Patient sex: M
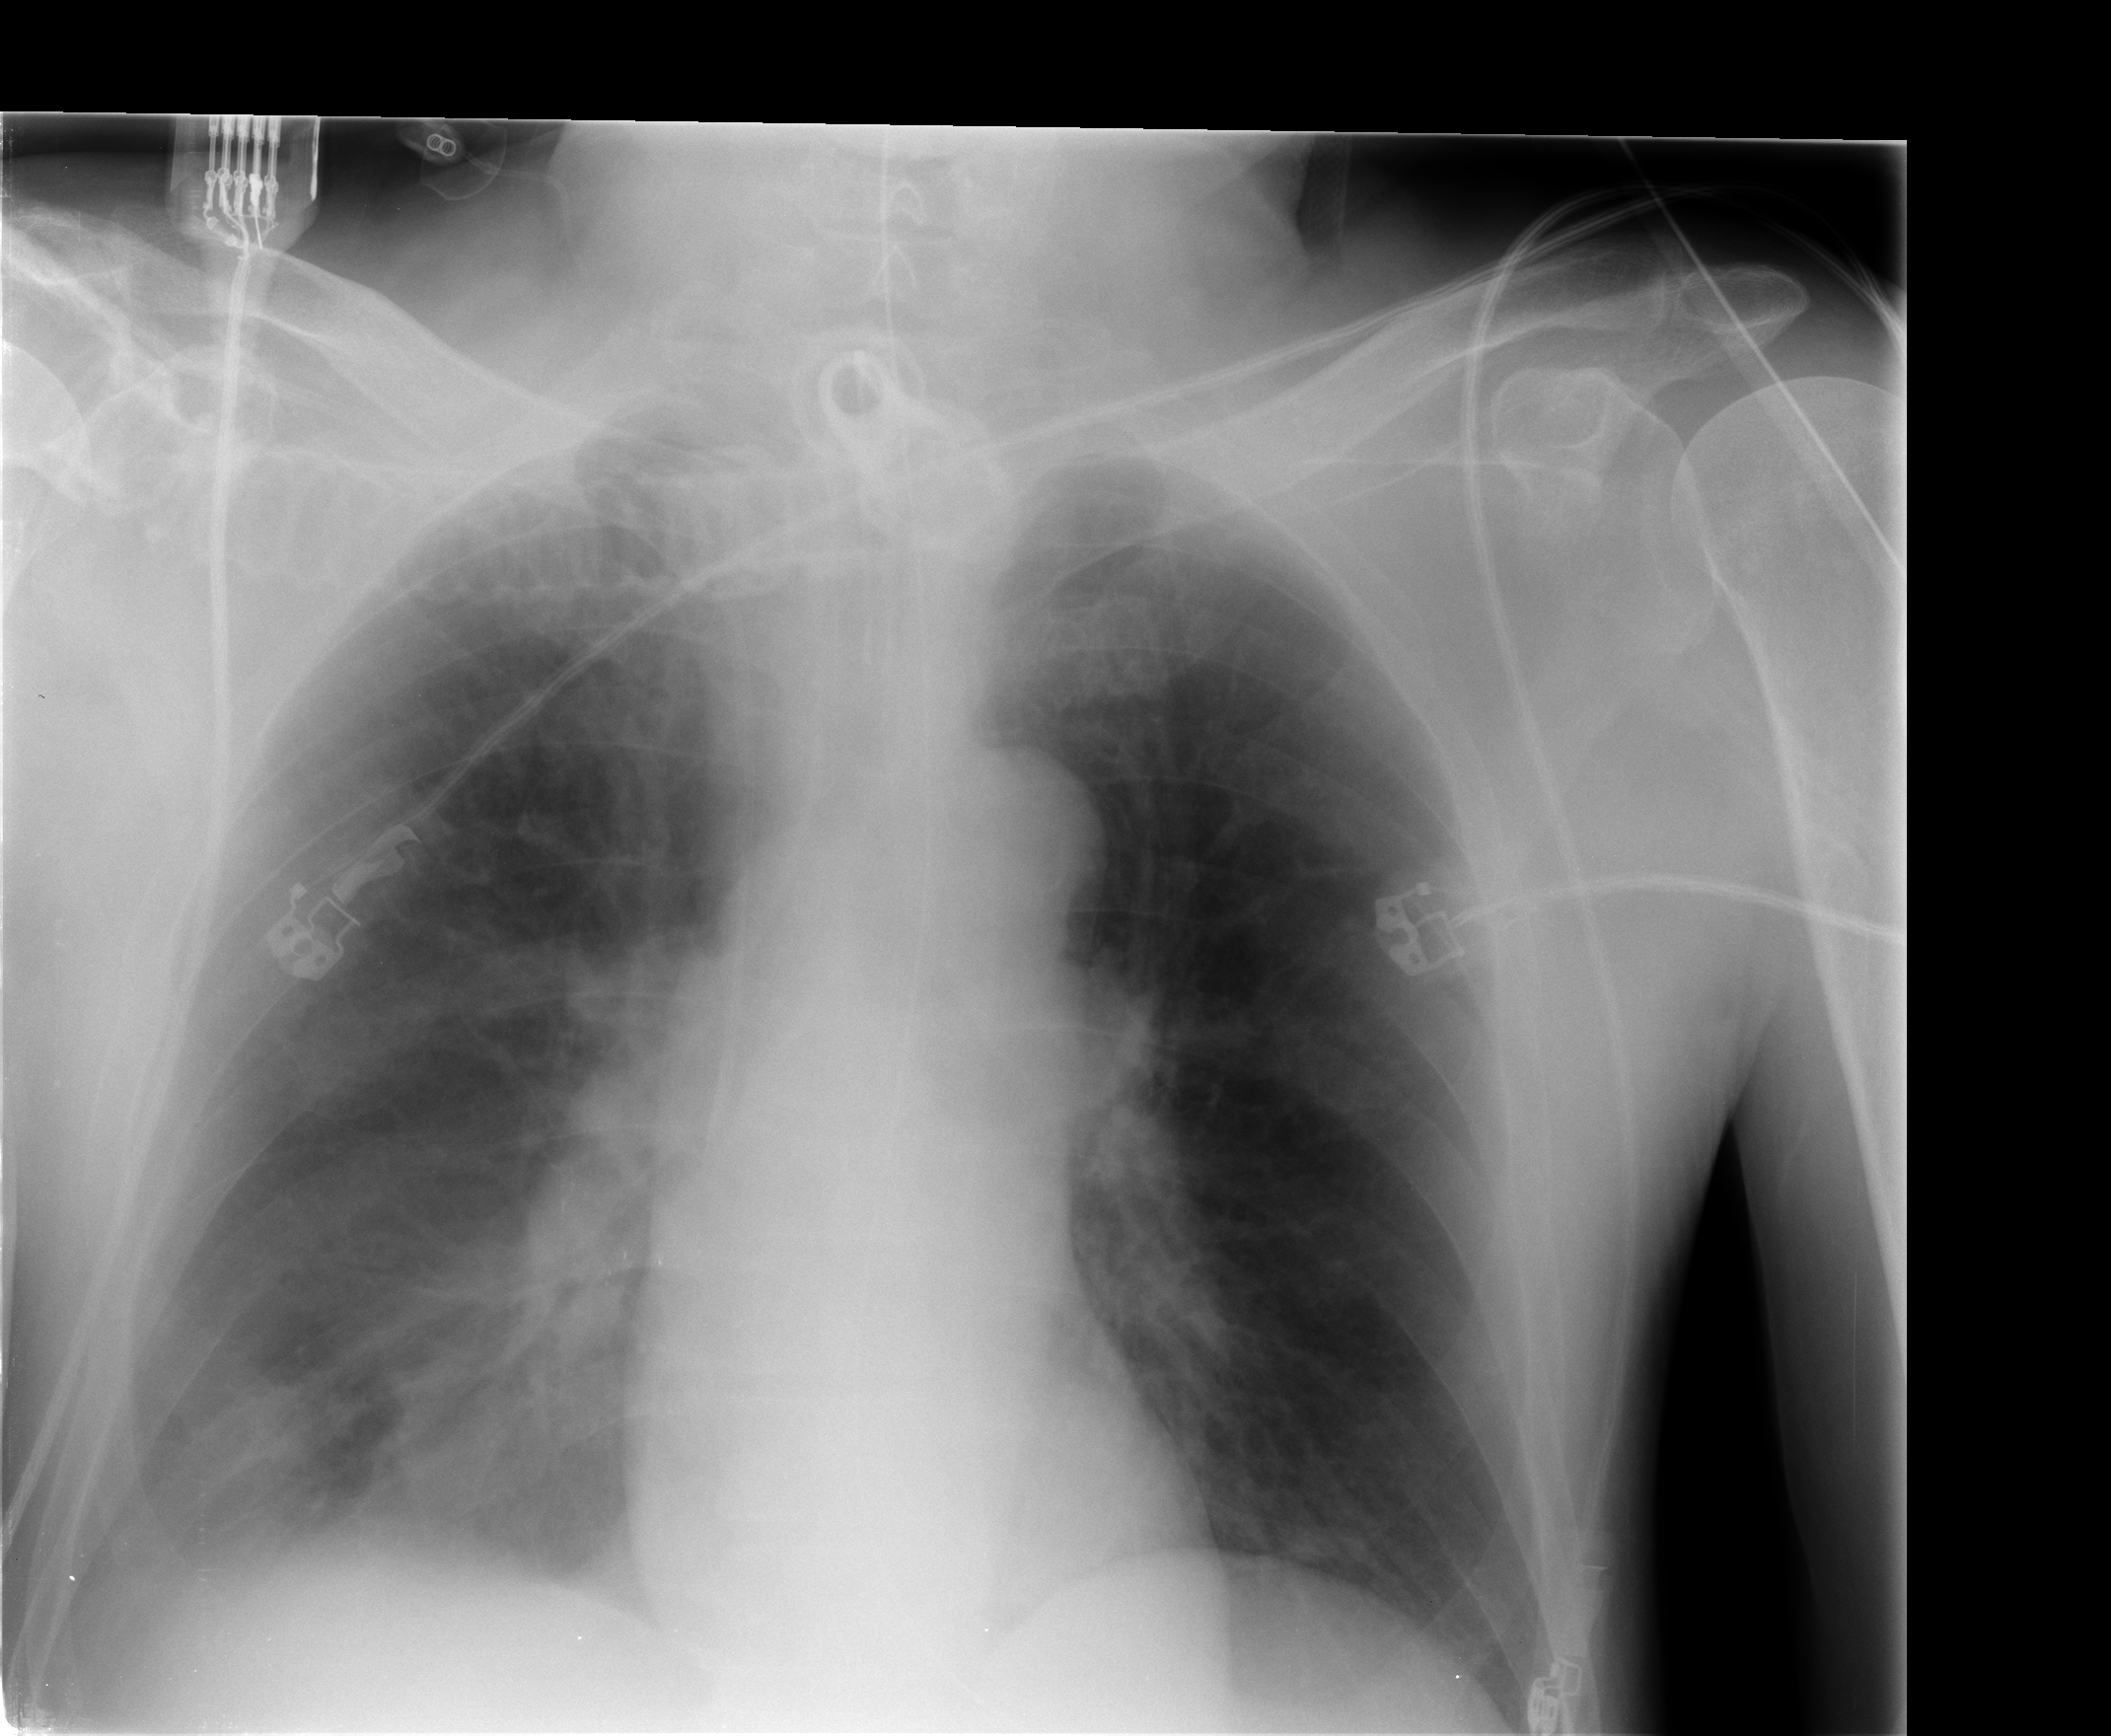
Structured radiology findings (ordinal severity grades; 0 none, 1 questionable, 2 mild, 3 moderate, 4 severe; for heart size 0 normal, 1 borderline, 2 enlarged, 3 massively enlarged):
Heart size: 0
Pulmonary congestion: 0
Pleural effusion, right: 0
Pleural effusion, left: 0
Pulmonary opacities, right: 2
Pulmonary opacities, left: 0
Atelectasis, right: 2
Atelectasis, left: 1